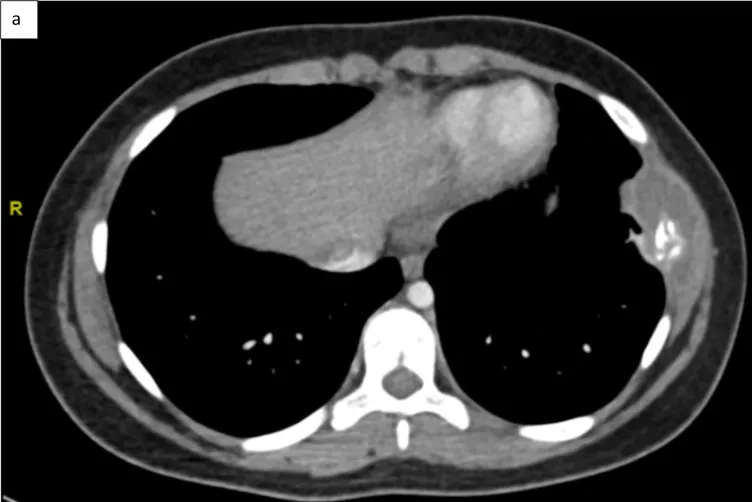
Thoracic CT scan.
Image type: radiology (ct)